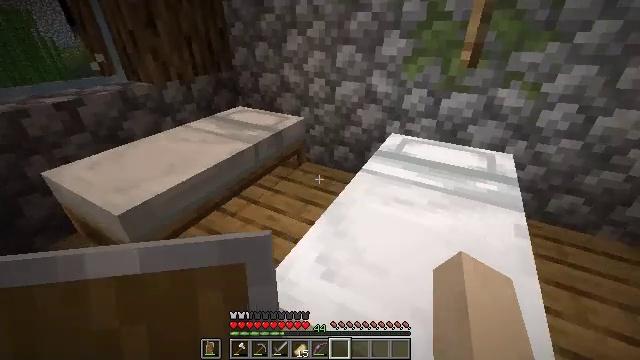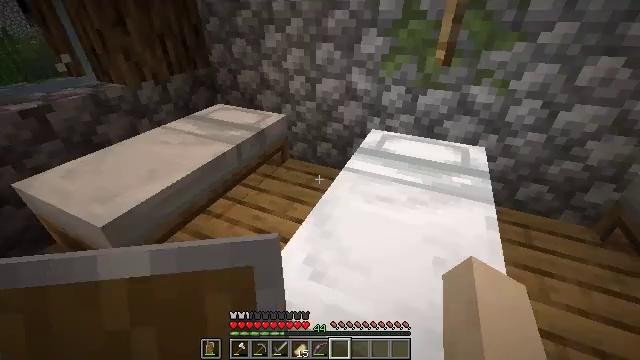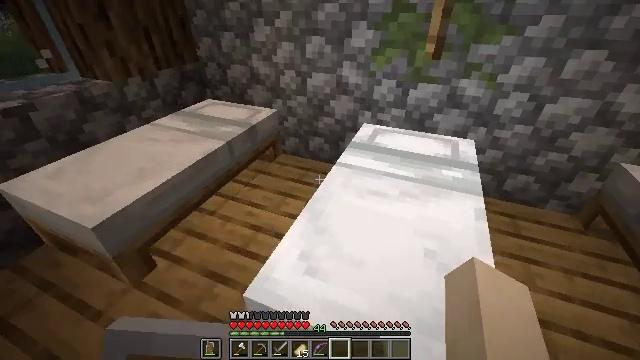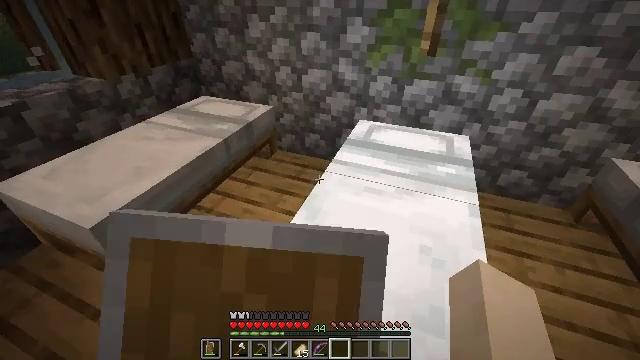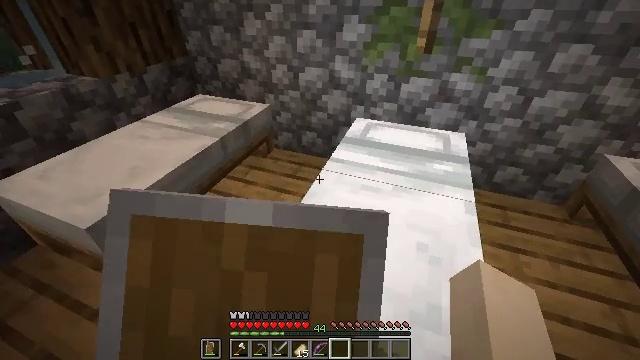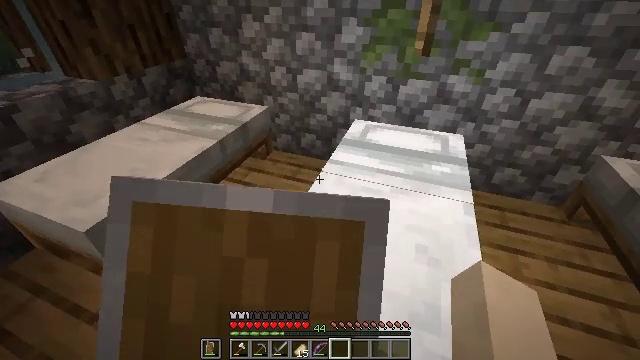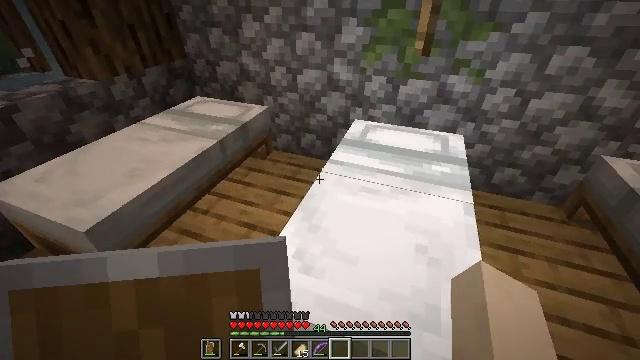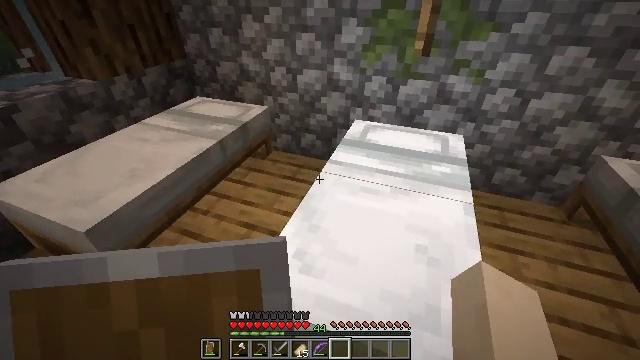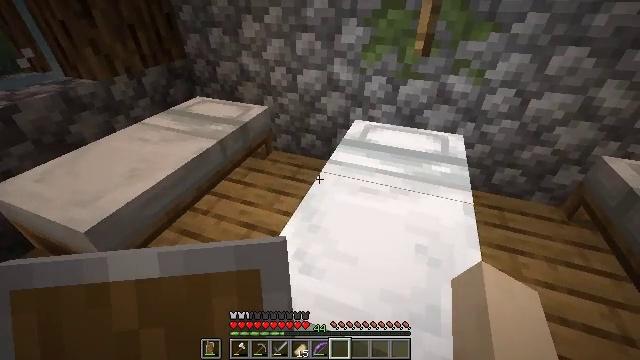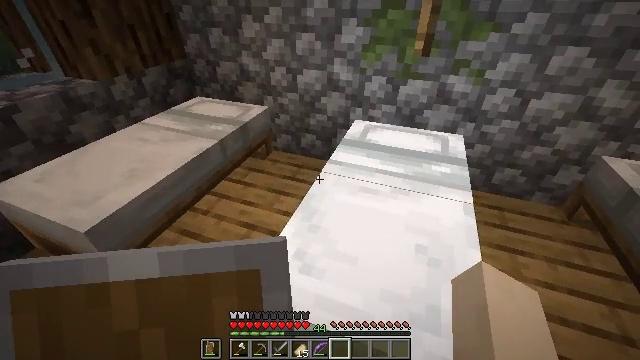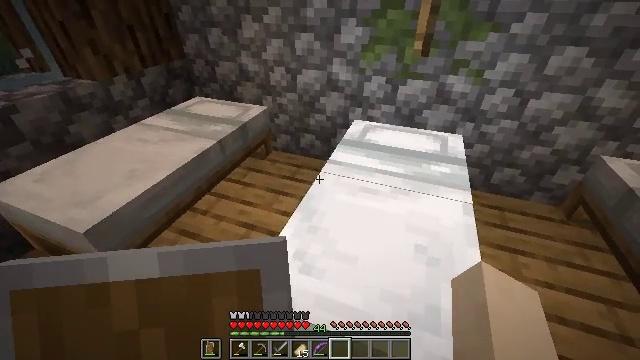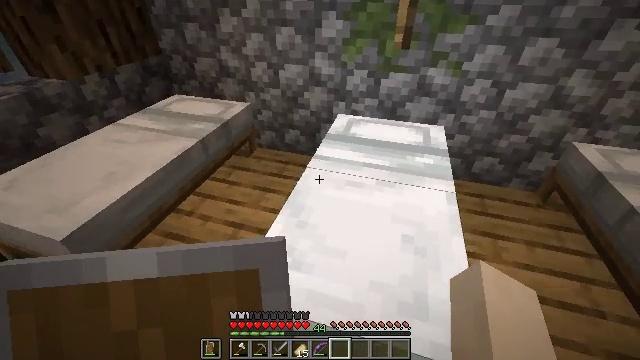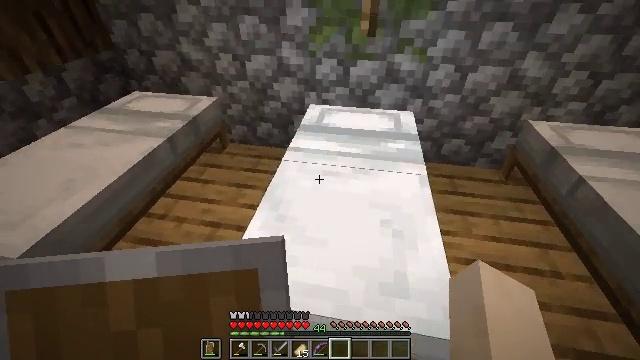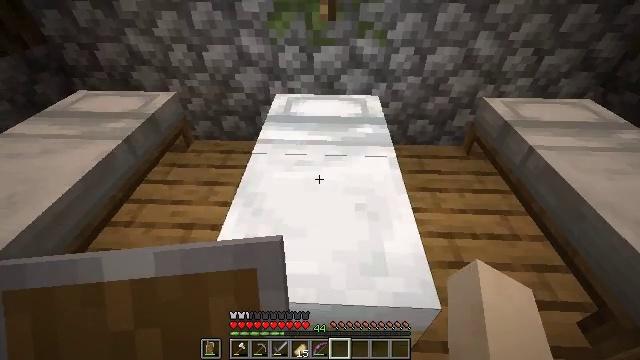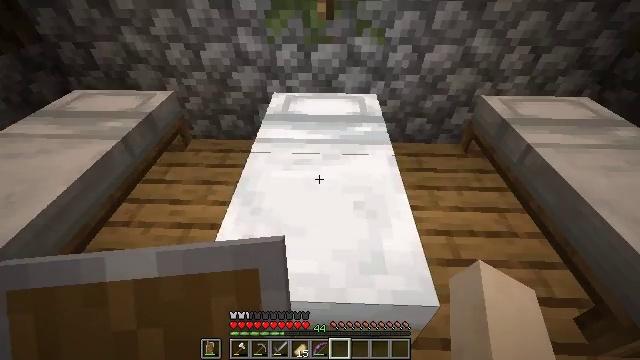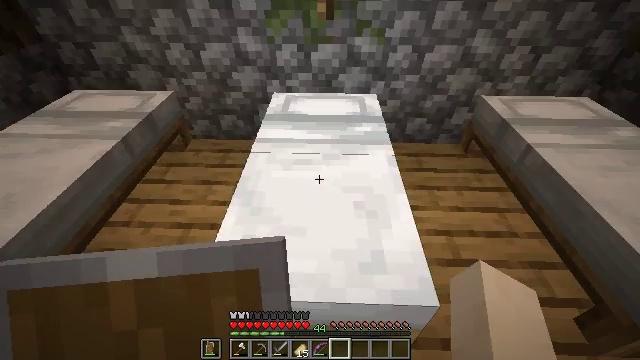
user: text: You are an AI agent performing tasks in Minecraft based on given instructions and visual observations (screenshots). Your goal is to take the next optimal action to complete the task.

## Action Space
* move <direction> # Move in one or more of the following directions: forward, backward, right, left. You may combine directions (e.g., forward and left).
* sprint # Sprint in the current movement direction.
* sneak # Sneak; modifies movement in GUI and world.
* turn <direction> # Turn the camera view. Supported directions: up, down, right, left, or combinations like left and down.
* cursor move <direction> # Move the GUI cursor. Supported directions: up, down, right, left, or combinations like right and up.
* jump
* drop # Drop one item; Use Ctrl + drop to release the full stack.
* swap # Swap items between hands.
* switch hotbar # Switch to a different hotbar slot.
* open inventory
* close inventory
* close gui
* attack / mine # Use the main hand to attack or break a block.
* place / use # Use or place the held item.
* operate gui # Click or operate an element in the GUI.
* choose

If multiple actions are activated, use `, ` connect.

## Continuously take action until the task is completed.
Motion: motion action
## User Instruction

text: Destroy the dangerous spawner.
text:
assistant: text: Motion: turn right and down
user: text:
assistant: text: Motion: turn right and down, use / place
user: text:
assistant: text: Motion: turn down, use / place
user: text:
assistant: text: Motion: use / place
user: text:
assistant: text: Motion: use / place
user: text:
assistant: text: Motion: no_op
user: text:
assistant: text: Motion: no_op
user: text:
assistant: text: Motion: no_op
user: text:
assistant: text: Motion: no_op
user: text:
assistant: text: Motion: no_op
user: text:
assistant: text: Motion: turn right and down
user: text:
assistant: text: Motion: turn right and down
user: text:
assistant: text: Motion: turn right and down
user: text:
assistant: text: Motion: use / place
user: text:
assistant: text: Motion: use / place
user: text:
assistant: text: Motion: use / place
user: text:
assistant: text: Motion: no_op
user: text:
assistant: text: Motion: no_op
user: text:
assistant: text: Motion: no_op
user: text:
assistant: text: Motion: no_op
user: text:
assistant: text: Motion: no_op
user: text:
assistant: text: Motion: no_op
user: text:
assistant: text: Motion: no_op
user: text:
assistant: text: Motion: no_op
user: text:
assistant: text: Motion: no_op
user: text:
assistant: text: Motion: no_op
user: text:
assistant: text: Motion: no_op
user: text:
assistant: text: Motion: no_op
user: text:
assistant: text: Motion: no_op
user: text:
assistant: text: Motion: no_op